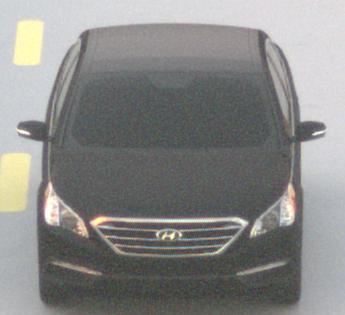
Make: Hyundai
Model: Sonata
Detailed model: Gen. 7
Model produced from: 2015
Model produced until: 2017
Doors: 4
Color: black
Road condition: dry road
Daytime: sunrise or sunset
Contrast: medium contrast